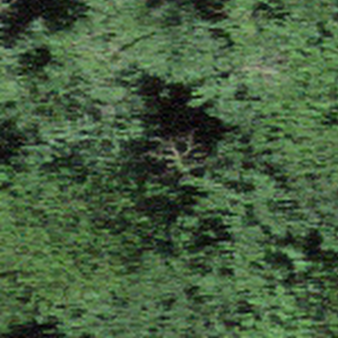
Label: other